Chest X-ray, PA view. Patient: 59 years old, sex F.
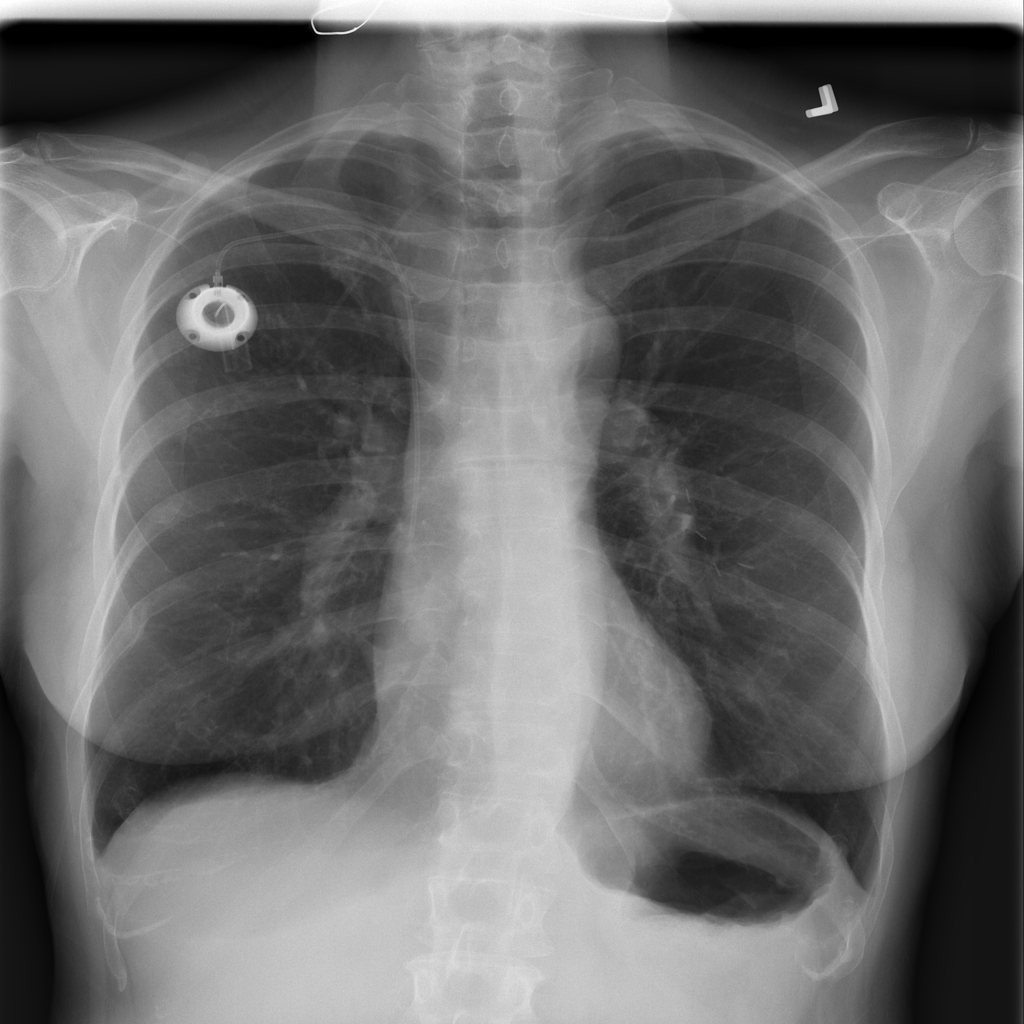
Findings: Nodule